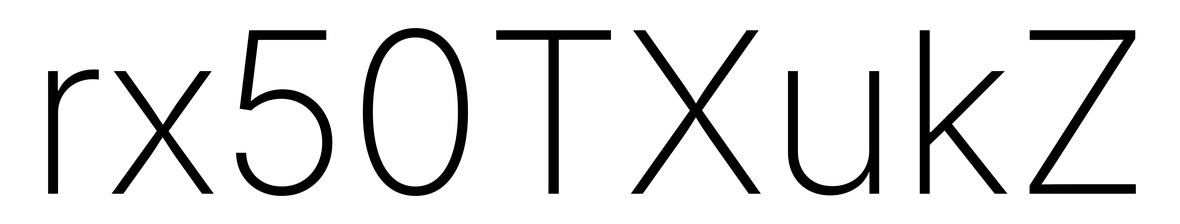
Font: Inter_ExtraLight